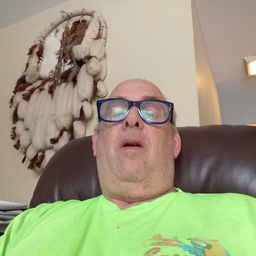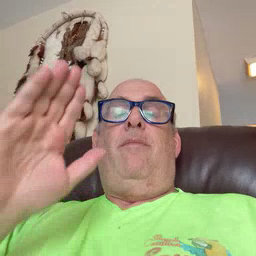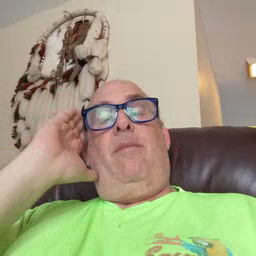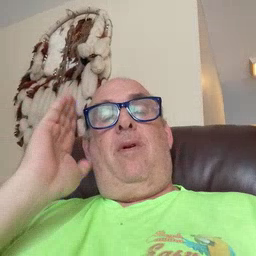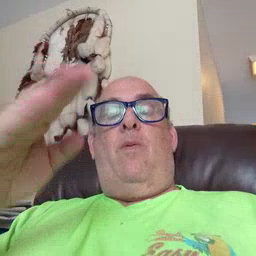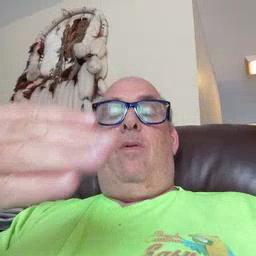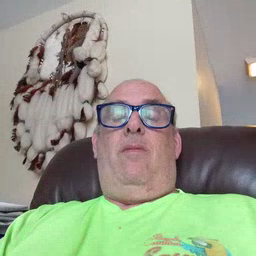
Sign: bedroom